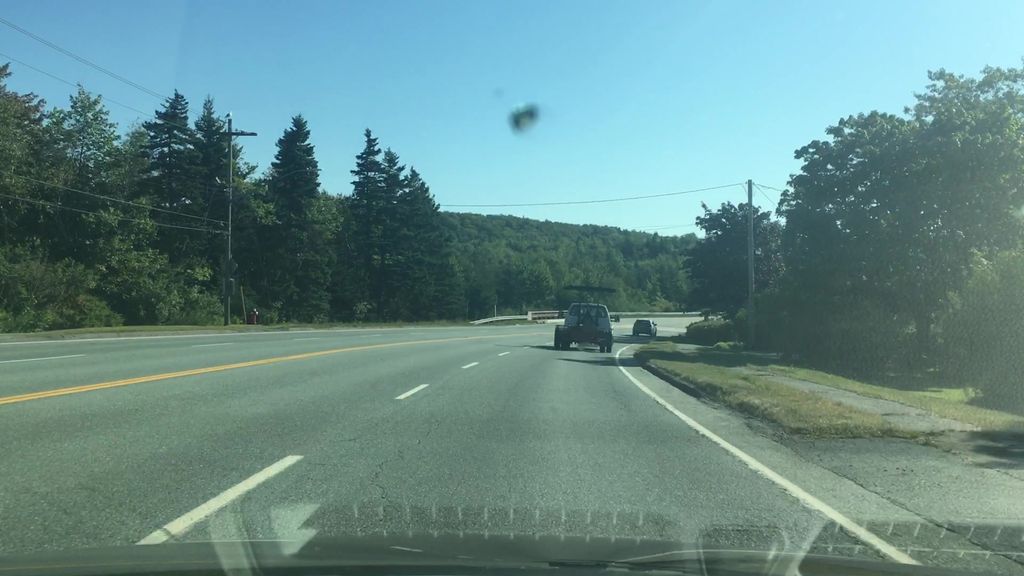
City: halifax